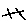
Label: line